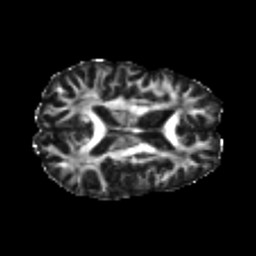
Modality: FA
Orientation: axial
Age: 22
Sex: female
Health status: healthy
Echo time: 0.074 s